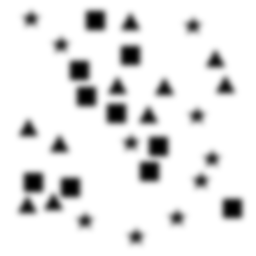
Squares: 10
Triangles: 10
Stars: 10
Total shapes: 30